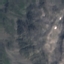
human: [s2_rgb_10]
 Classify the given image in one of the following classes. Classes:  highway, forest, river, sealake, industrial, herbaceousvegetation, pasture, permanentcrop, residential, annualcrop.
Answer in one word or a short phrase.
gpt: HerbaceousVegetation